九年级 · 立体几何学
如图, 是由若干个相同的小立方体搭成的几何体的主视图和左视图, 则搭成这个几何体的小立方体的个数不可能是 ( )

主视图

左视图
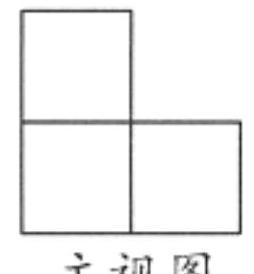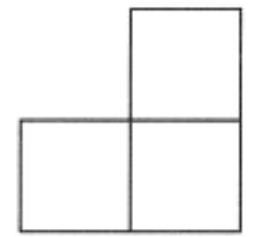
A. 3
B. 4
C. 5
D. 6
答案: D
解析: 解: 根据主视图与左视图, 第一行的正方体有 1 (只有一边有)或 2 (左右都有)个, 第二行的正方体可能有 2 (左边有)或3(左右都有)个,

$\because 1+2=3,1+3=4,2+2=4,2+3=5$,

$\therefore$ 不可能有 6 个.
故选: $D$.